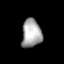
Tissue: lung
Cell type: Epithelial cells
Senescence score: 0.2153
Nuclear area (px): 550
Mean DAPI intensity: 166.285